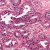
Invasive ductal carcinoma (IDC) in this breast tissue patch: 0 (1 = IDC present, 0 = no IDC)